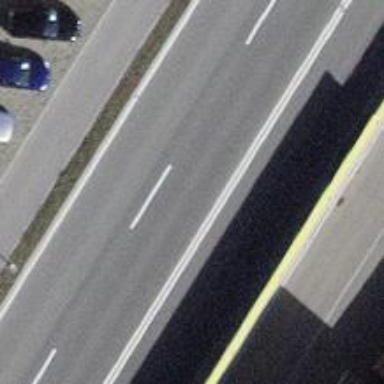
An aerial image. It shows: Primary road with asphalt surface.